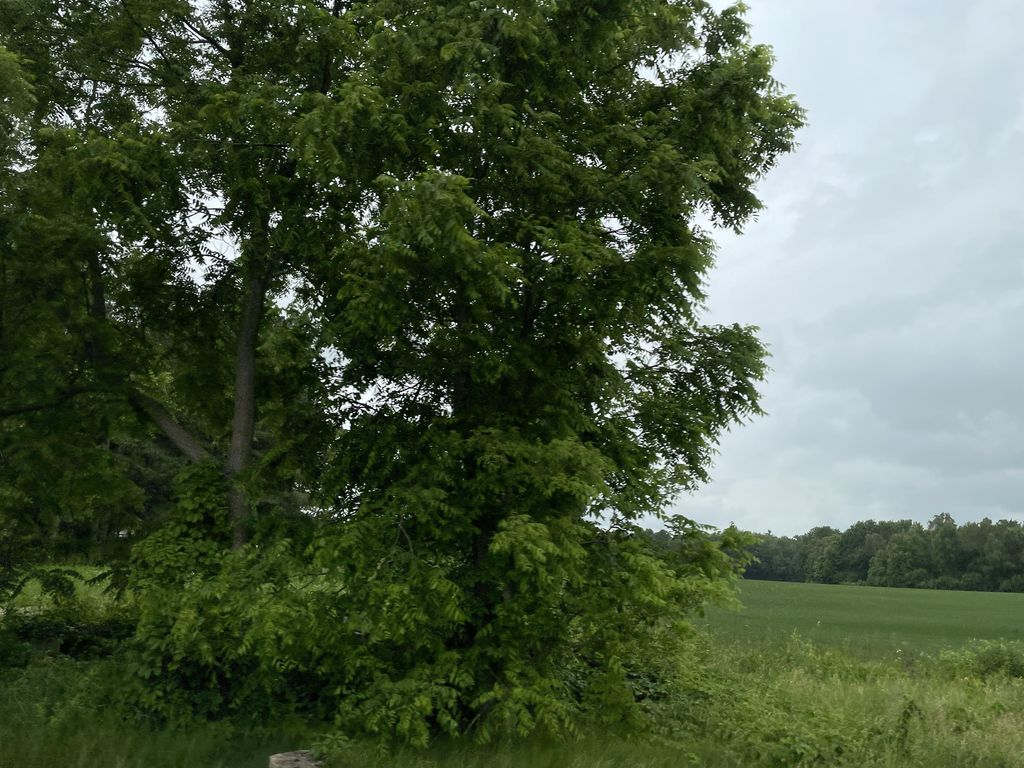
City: kitchener-waterloo